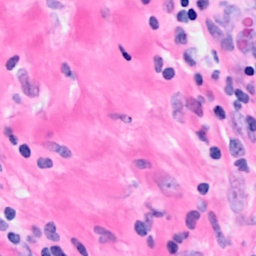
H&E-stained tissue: Breast